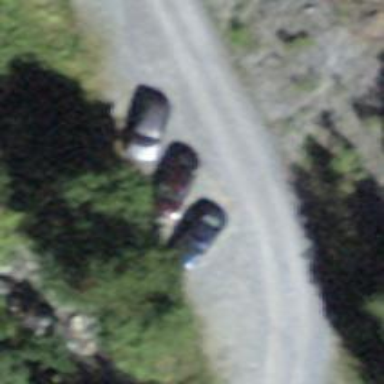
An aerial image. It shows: Parking area.